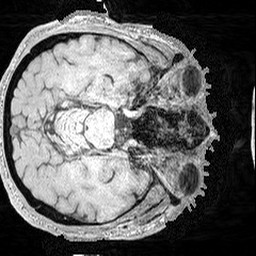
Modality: MP2RAGE
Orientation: axial
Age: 67
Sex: male
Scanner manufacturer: siemens
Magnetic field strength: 3 T
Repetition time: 5 s
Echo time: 0.00298 s